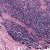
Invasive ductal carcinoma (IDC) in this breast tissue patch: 0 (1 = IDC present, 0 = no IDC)